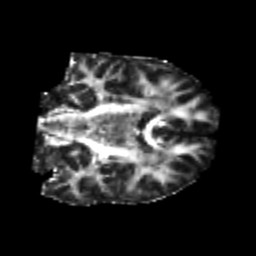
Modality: FA
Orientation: coronal
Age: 22
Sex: male
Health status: healthy
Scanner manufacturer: philips
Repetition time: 7.388 s
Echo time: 0.08599 s